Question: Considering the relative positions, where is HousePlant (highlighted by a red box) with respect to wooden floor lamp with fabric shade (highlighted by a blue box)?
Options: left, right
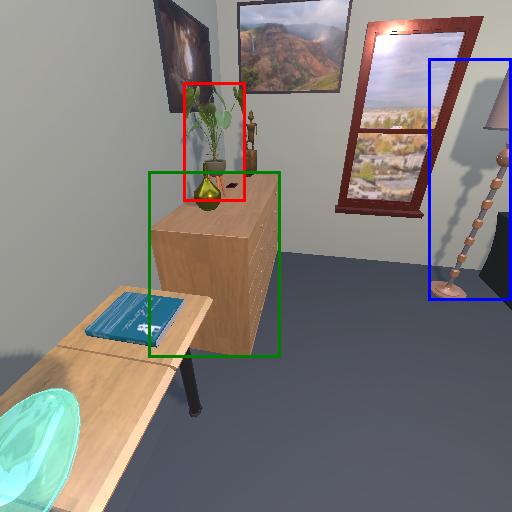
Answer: left